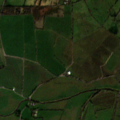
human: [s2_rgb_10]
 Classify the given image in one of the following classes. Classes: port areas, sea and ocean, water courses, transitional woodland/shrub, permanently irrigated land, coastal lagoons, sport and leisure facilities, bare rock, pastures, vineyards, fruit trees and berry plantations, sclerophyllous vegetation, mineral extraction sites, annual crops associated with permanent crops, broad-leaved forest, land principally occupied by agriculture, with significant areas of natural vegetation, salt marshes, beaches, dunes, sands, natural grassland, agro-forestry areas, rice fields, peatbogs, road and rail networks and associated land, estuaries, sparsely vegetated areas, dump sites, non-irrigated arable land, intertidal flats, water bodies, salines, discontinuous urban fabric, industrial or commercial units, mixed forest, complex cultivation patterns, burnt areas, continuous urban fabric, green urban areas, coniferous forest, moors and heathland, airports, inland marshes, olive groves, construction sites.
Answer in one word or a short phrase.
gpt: pastures